Question: I am looking for a way (algorithm or java code) to parse string with multi level brackets like this:
'''
(Level 1
(Level 1.1
(Level 1.1.1)
(Level 1.1.2)
(Level 1.1.3)
)
(Level 1.2
(Level 1.2.1)
(Level 1.2.2)
(Level 1.2.3)
)
)
'''
to node with structure:

I've tried to use 'text.substring(text.indexOf('(') + 1 , text.lastIndexOf(')') - 1)' in recursive method, but it doesn't work properly in case when you have few brackets in the same level.
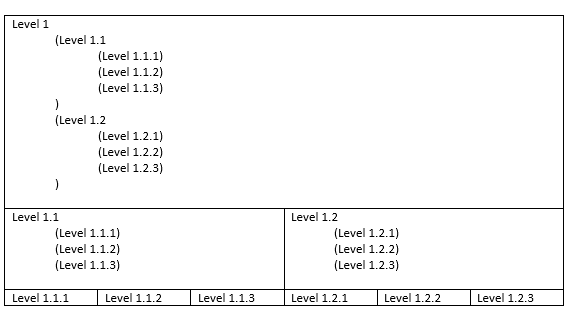
Answer: If you want to exercise recursion check this:
'''
public class Grouping {
private static final String data = "(Level 1
" +
" (Level 1.1
" +
" (Level 1.1.1)
" +
" (Level 1.1.2)
" +
" (Level 1.1.3)
" +
" )
" +
" (Level 1.2
" +
" (Level 1.2.1)
" +
" (Level 1.2.2)
" +
" (Level 1.2.3)
" +
" )
" +
")";
public static void main(String[] args) {
String s = data.replaceAll("
", "").trim();
System.out.println(s);
char[] chars = s.toCharArray();
Data data = createData(chars);
System.out.println(data);
}
private static Data createData(char[] chars) {
Data result = new Data();
for (int i = 1; i < chars.length; i++) {
result.length++;
if (chars[i] == ')') {
return result;
}
if (chars[i] == '(') {
Data data = createData(Arrays.copyOfRange(chars, i, chars.length));
i += data.length;
result.length += data.length;
result.nested.add(data);
} else result.name.append(chars[i]);
}
return result;
}
}
class Data {
StringBuilder name = new StringBuilder();
int length = 0;
List<Data> nested = new ArrayList<>();
}
'''
if you trying to make something usefull, better stick to already invented data structures like json, xml etc, and tools sharpened by them. Have Fun!